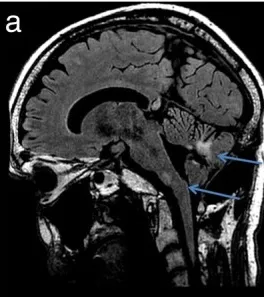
Sagittal FLAIR (a) showing (blue arrows) high signal affecting inferior olivary nuclei, and gliosis and malacia at the surgical bed with presumed damage to central tegmental tract and dentate nuclei.
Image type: radiology (mri)